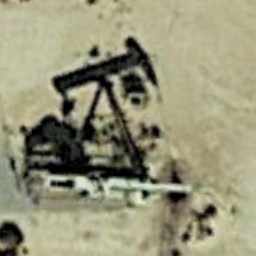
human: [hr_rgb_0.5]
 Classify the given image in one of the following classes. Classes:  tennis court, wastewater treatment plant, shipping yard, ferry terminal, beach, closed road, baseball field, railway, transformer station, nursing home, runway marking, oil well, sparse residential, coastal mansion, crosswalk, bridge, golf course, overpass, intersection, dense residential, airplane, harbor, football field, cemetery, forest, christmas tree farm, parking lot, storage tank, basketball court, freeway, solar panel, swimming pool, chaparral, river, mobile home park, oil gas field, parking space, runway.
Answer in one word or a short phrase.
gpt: oil well